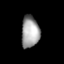
Tissue: lung
Cell type: Epithelial cells
Senescence score: 0.23
Nuclear area (px): 559
Mean DAPI intensity: 158.615